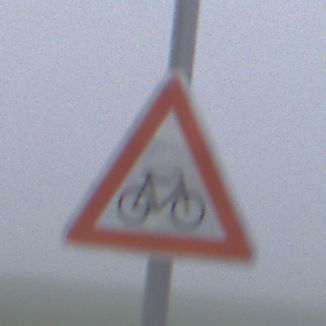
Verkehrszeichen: RadverkehrLinks
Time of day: MorningAfternoon
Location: Outdoor (RoadRail)
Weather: Overcast
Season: NotSpecified
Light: Natural